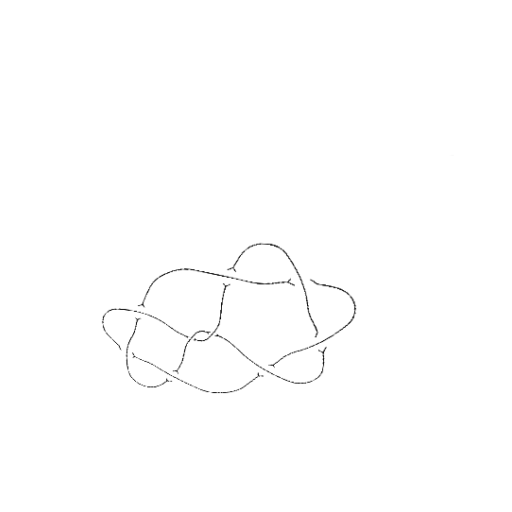
Crossing number: 9